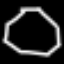
Label: octagon